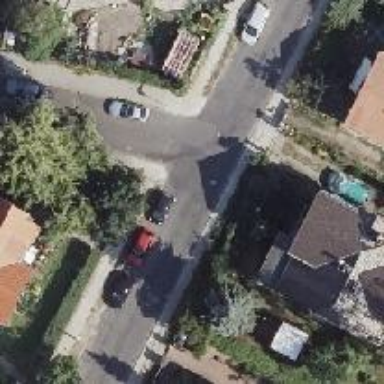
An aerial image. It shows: Residential road with asphalt surface. Both sides have sidewalks.